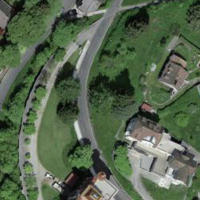
EUNIS habitat code: 55
Species observed at this site:
Certhia brachydactyla
Corvus corone
Cyanistes caeruleus
Chloris chloris
Troglodytes troglodytes
Dendrocopos major
Passer domesticus
Fringilla coelebs
Buteo buteo
Carduelis carduelis
Passer montanus
Turdus merula
Columba palumbus
Fringilla montifringilla
Parus major
Erithacus rubecula
Milvus migrans
Pica pica
Garrulus glandarius
Nucifraga caryocatactes
Aesculus hippocastanum
Corvus corax
Motacilla alba